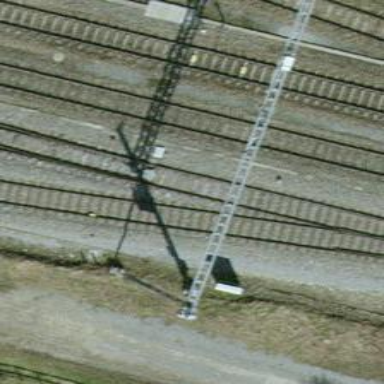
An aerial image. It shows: Single track railway siding.